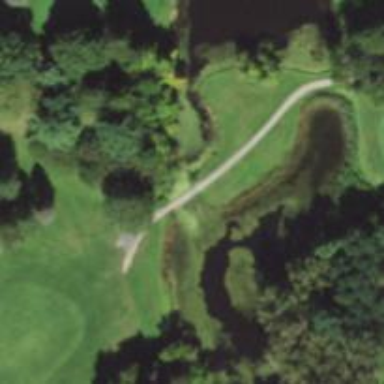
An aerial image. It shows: Path designated for golf carts.